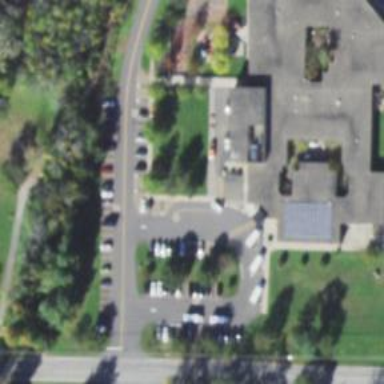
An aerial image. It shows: Commercial building.